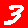
Digit: 3